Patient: sex M, age 36
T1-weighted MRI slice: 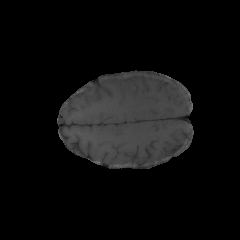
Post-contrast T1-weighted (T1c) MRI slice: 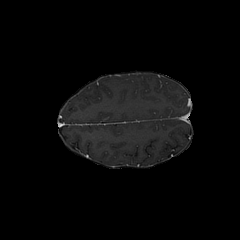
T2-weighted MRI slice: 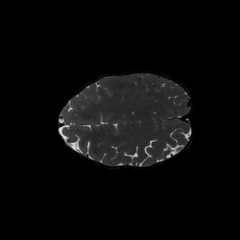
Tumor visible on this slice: no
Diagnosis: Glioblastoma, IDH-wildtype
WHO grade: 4